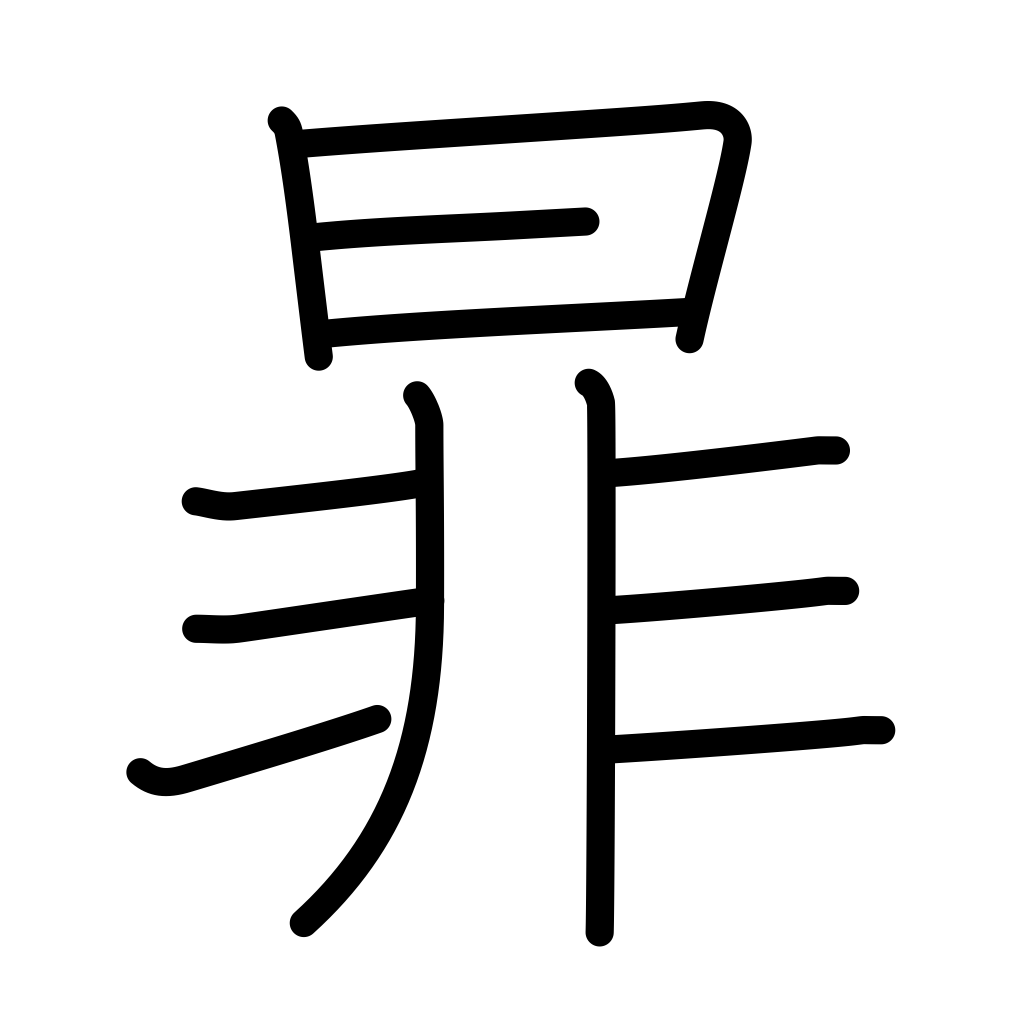
Meaning: be separated